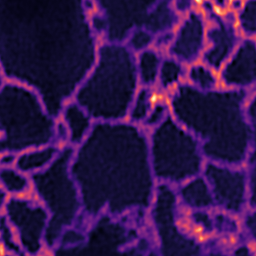
Label: Super-resolution ER image